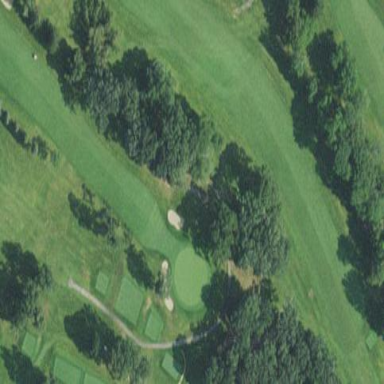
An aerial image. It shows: Grassy area designated as golf fairway.